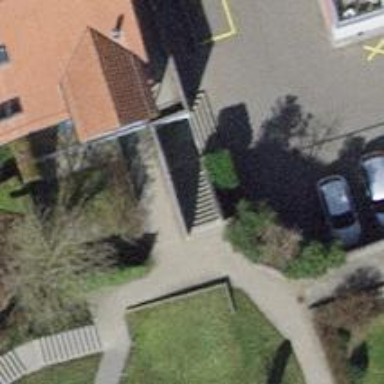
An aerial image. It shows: Road with steps.